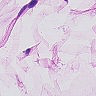
Metastatic tissue present: no